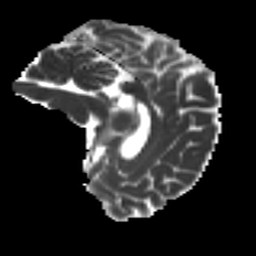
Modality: MD
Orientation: sagittal
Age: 32
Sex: male
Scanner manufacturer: ge
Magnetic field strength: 3 T
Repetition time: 7.8 s
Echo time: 0.0607 s